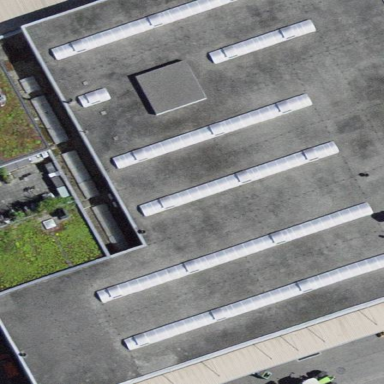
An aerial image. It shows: Commercial building.